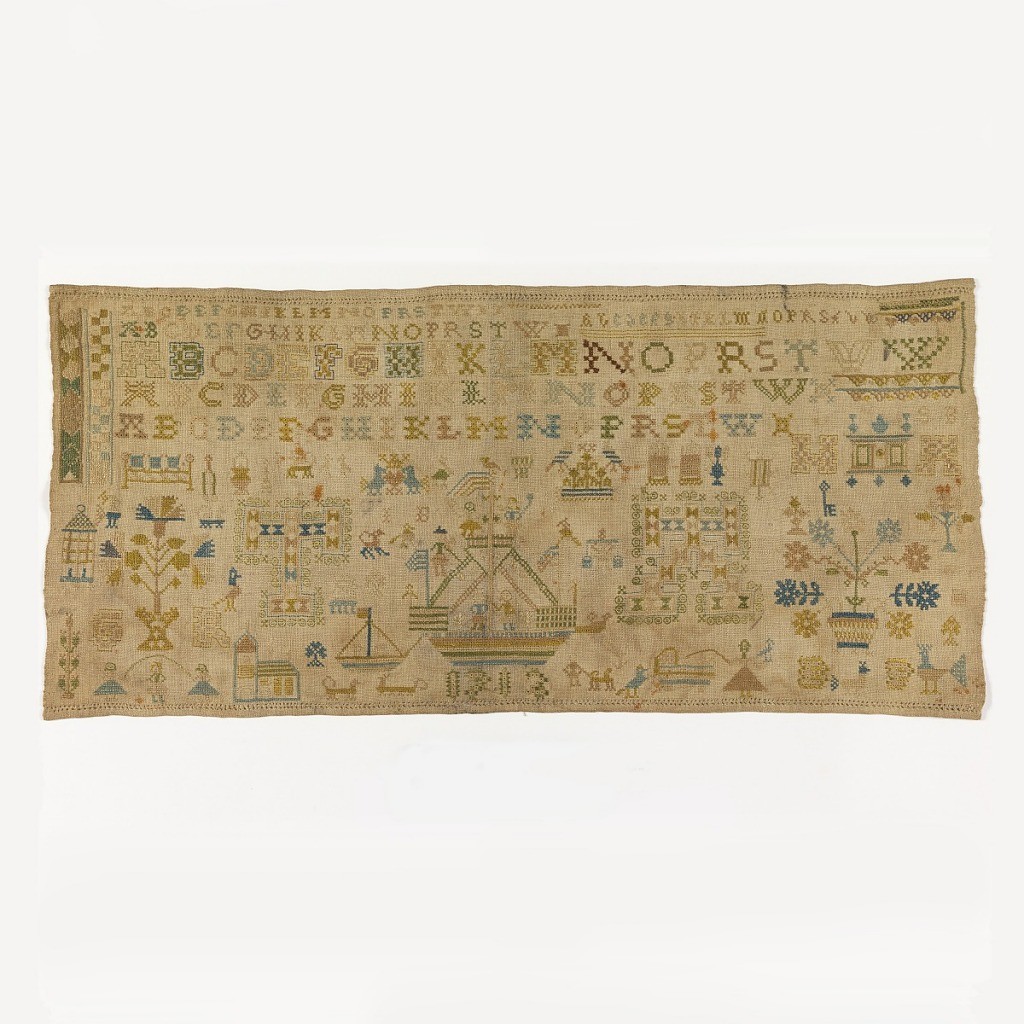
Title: Sampler
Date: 1712
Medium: silk and linen embroidery on linen foundation Technique: embroidered in cross, long-armed cross, back, satin, eyelet, chain, four-sided, and threaded Gobelin stitches on plain weave foundation
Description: Alphabets, isolated motifs, and large ship in the middle.